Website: walmart
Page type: address-validator
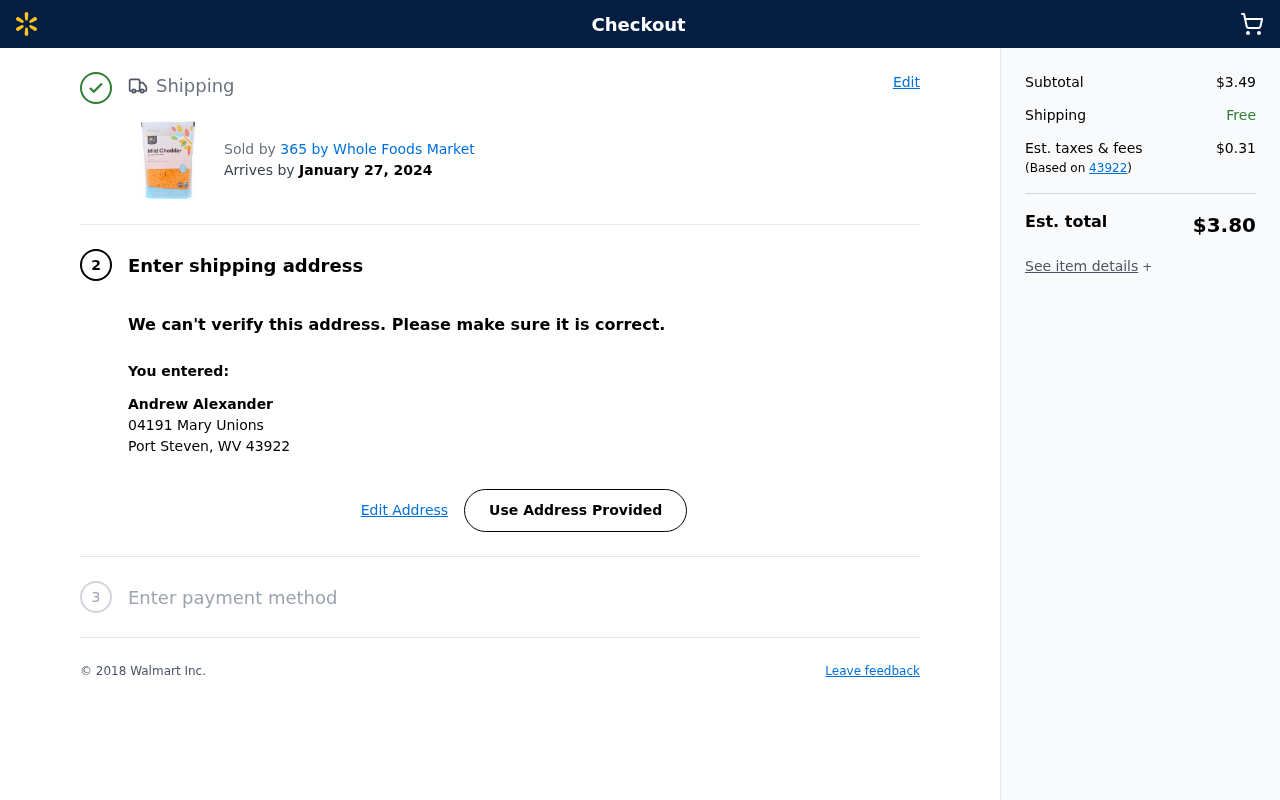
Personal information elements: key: PII_CITY_STATE_ZIP
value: Port Steven, WV 43922
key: PII_FULLNAME
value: Andrew Alexander
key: PII_POSTCODE
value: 43922
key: PII_STREET
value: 04191 Mary Unions
Product elements: key: PRODUCT1_BRAND
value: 365 by Whole Foods Market
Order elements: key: ORDER_DELIVERY_DATE
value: January 27, 2024
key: ORDER_SUBTOTAL
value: $3.49
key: ORDER_SHIPPING_COST
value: Free
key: ORDER_TAX
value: $0.31
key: ORDER_TOTAL
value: $3.80